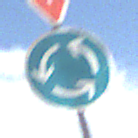
Verkehrszeichen: Kreisverkehr
Zusatzzeichen oben: VorfahrtGewaehren
Umgebung: Outdoor, Nature
Tageszeit: Midday
Wetter: PartlyCloudy
Licht: Natural
Jahreszeit: NotSpecified
Kontrast: HighContrast